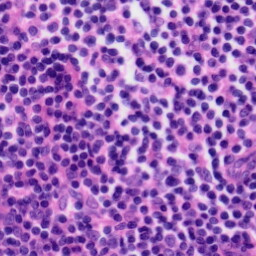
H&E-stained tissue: Tonsil